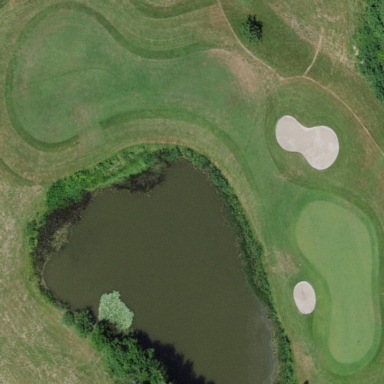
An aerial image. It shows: Golf fairway in the image.